Question: I have the following block of code trying to overload the >> operator:
'''
istream &operator >> (istream &stream, const Currency &obj){
cout << "Dollars: ";
stream>>obj.dollars;
cout<< "Cents: ";
stream>> obj.cents;
return stream;
}
'''
But when I call 'cin>>newMoney' from my main program it keeps repeating "DOLLARS:" over and over again in an endless loop like below:

Any ideas why?
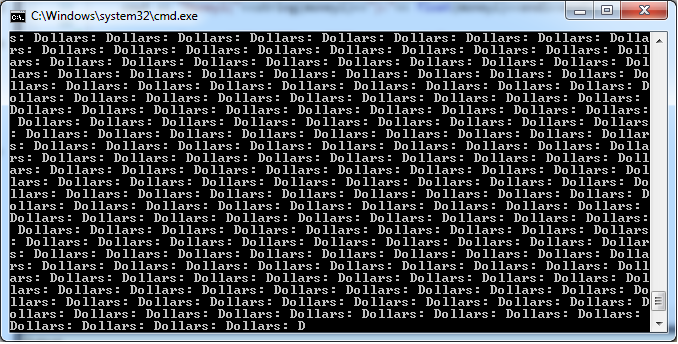
Answer: There is no enough information in your code (as of now). Till you post more code, all I can say is this, which is also important for you to note down: since you overload '>>' to take input, the object 'obj' should be passed by reference, so remove 'const' from the second parameter, and make it look like this:
'''
istream &operator >> (istream &stream, Currency &obj)
'''